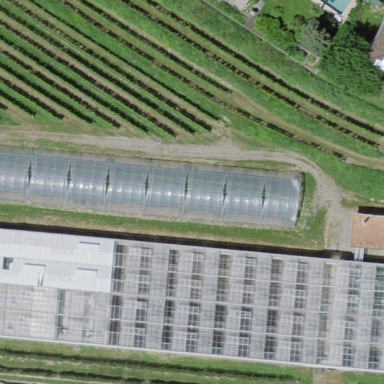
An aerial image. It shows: Greenhouse.